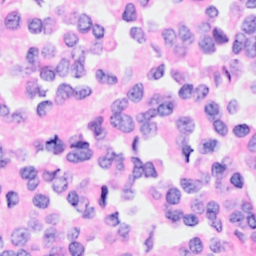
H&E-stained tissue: Breast